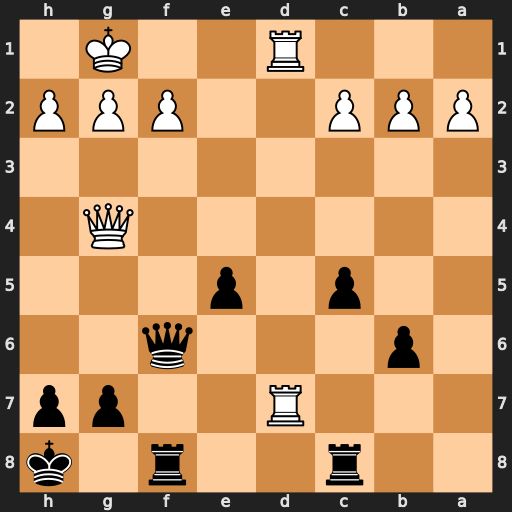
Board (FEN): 2r2r1k/3R2pp/1p3q2/2p1p3/6Q1/8/PPP2PPP/3R2K1
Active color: b
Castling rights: -
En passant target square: -
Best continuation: Qxf2+ Kh1 Qf1+ Rxf1 Rxf1#